Interaction volume radius: 5 \u00c5
Interaction volume height: 10 \u00c5
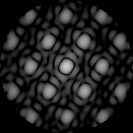
Disorder parameter: 0.115